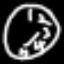
Label: clock